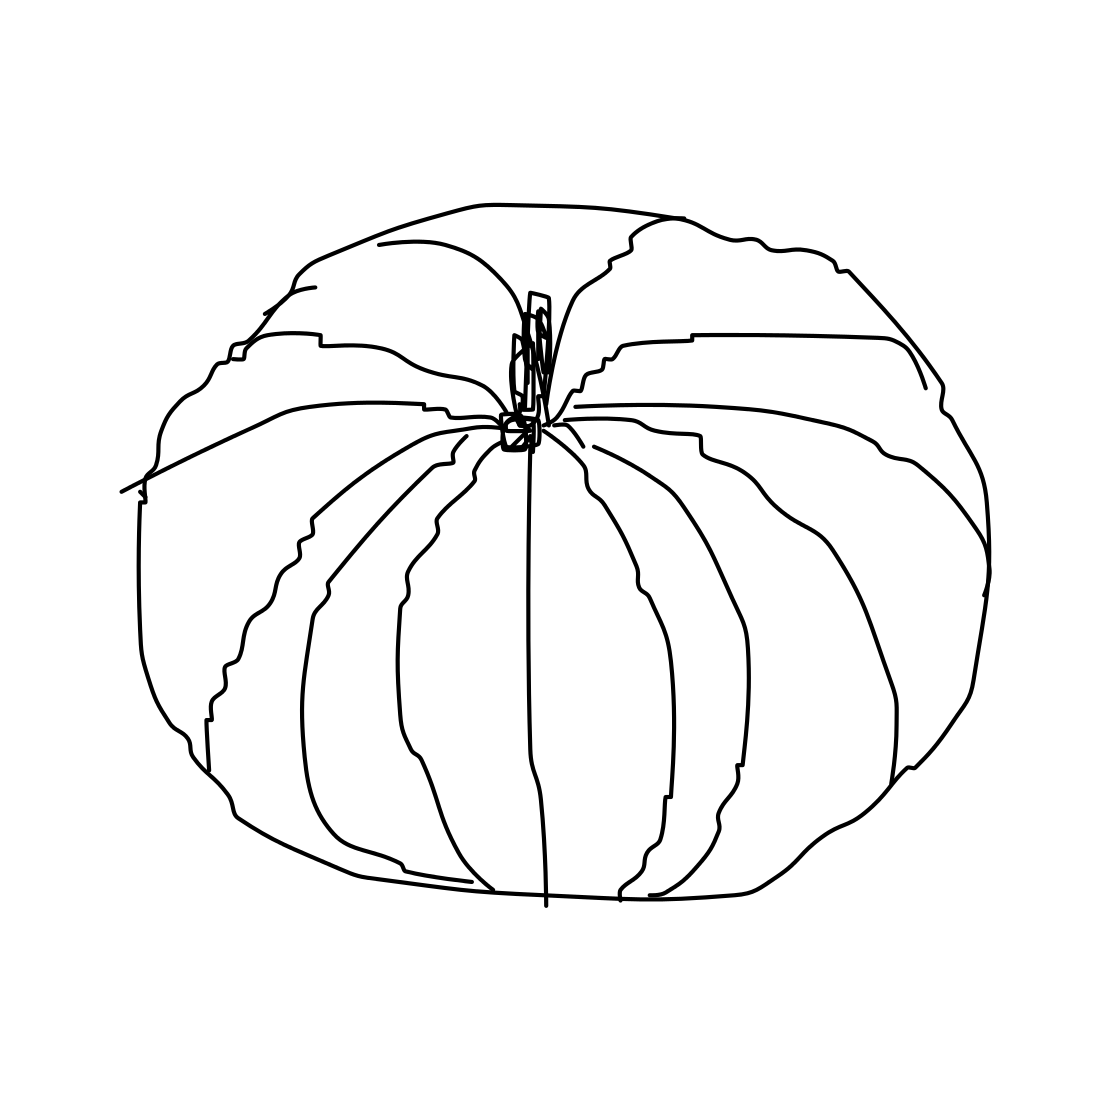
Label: pumpkin